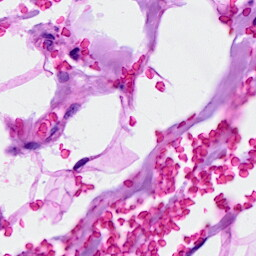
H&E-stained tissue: Breast